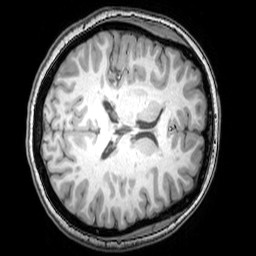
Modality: T1w
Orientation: axial
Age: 23
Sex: female
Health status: healthy
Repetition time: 0.081 s
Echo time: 0.037 s